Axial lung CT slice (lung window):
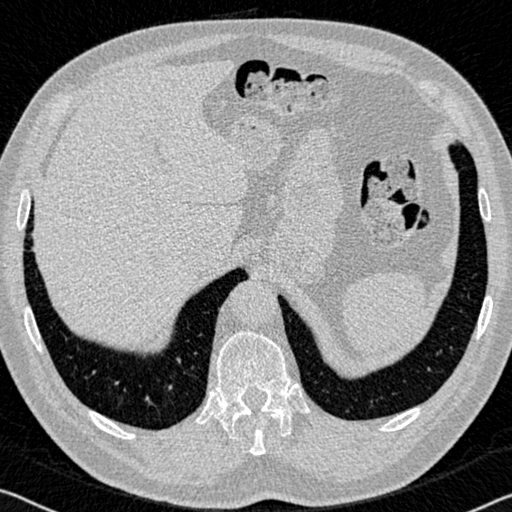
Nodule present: no